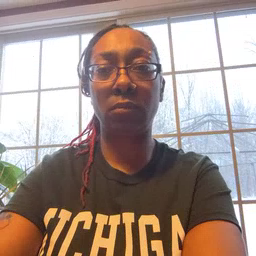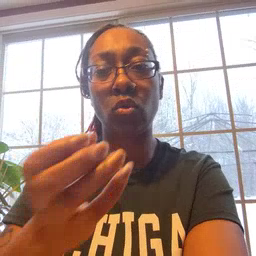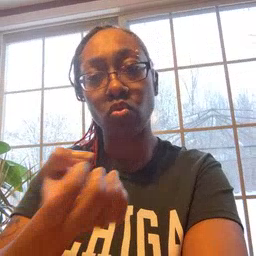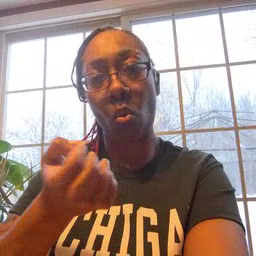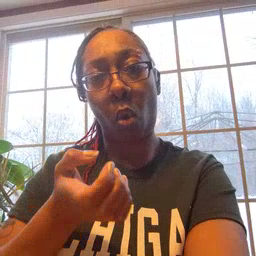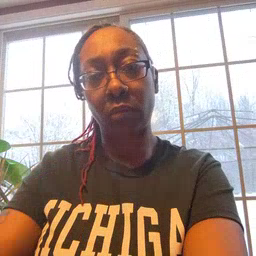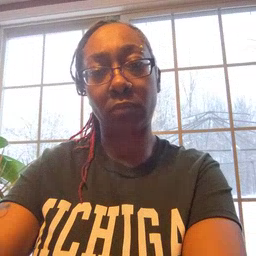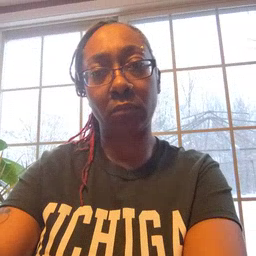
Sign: drawer